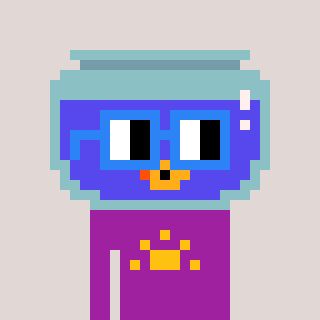
a pixel art character with square blue glasses, a goldfish-shaped head and a magenta-colored body on a warm background